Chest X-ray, AP view. Patient: 50 years old, sex M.
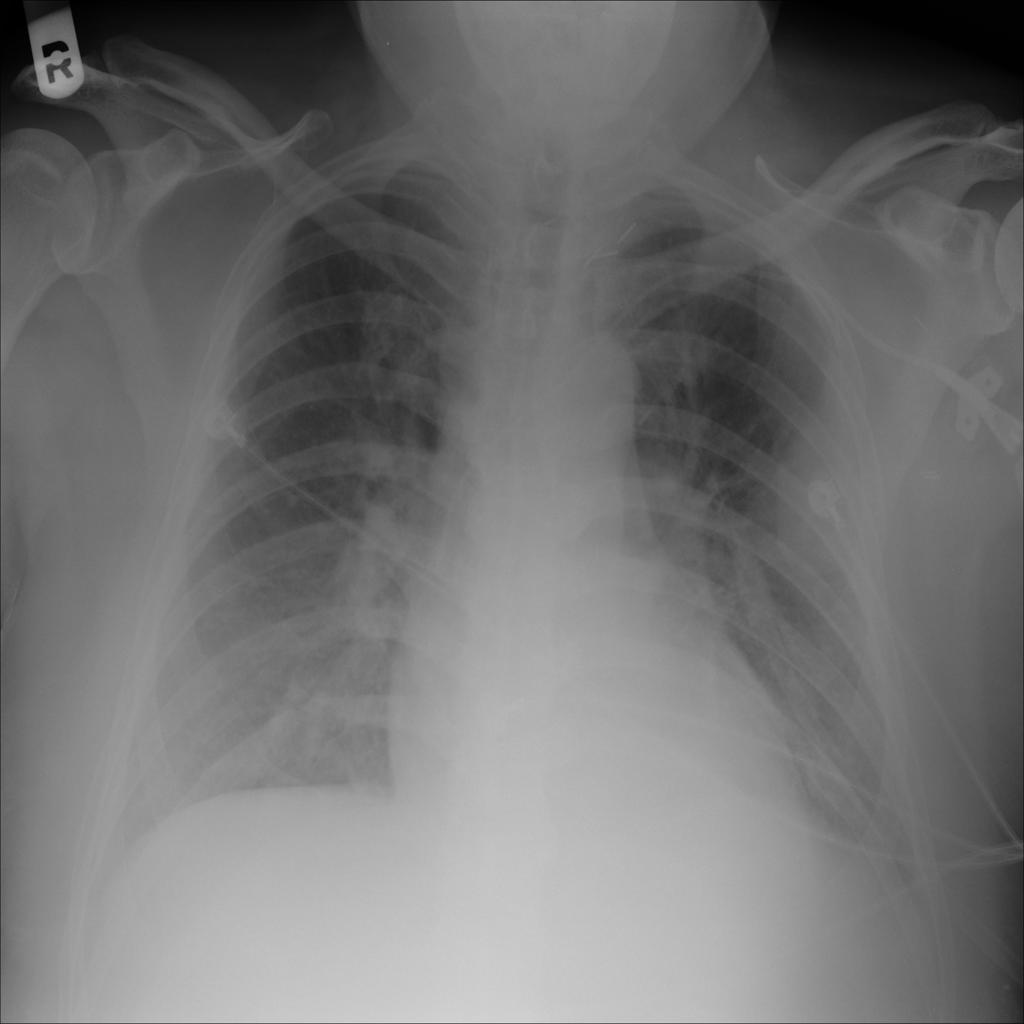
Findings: Effusion